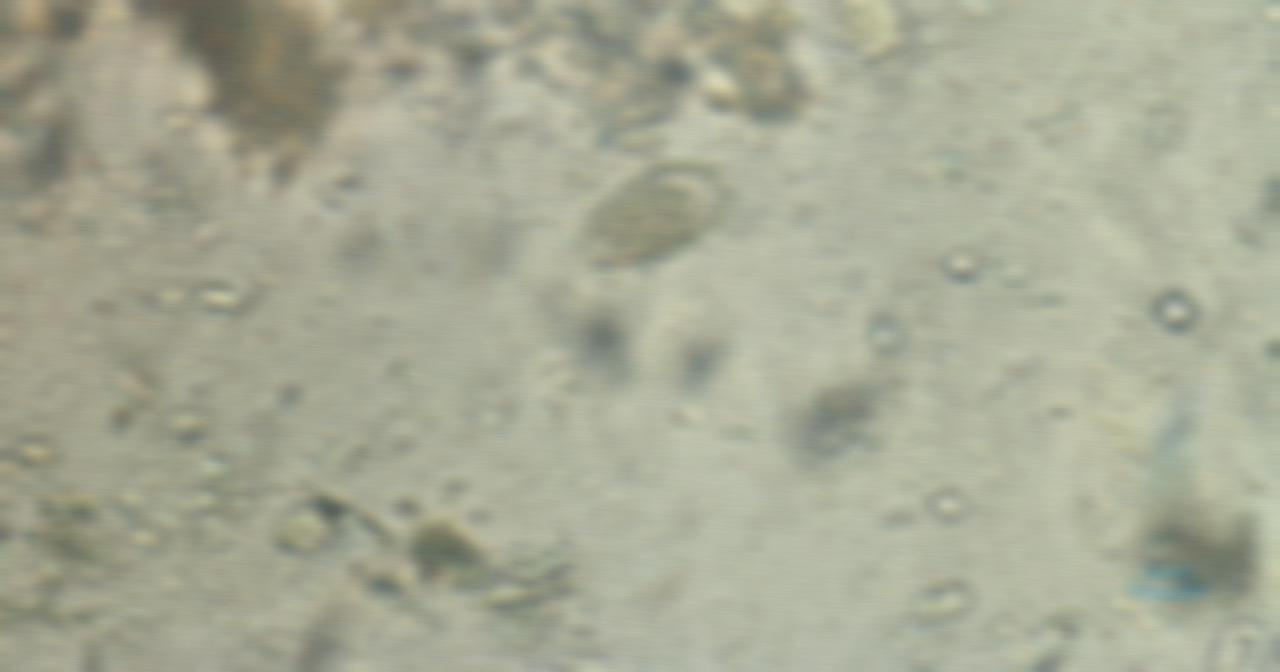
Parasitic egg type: Capillaria philippinensis